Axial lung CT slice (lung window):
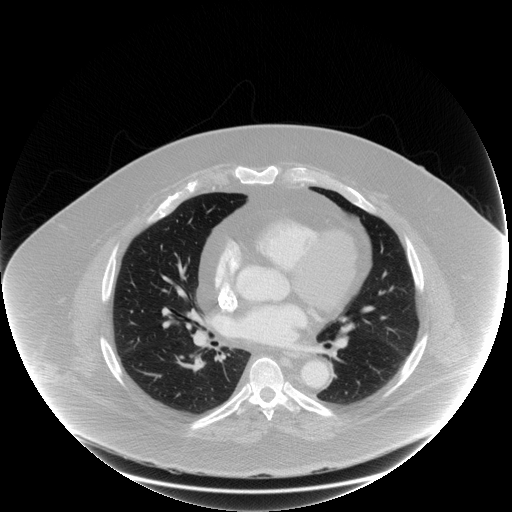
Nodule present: no